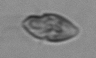
Label: Katodinium_or_Torodinium